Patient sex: M
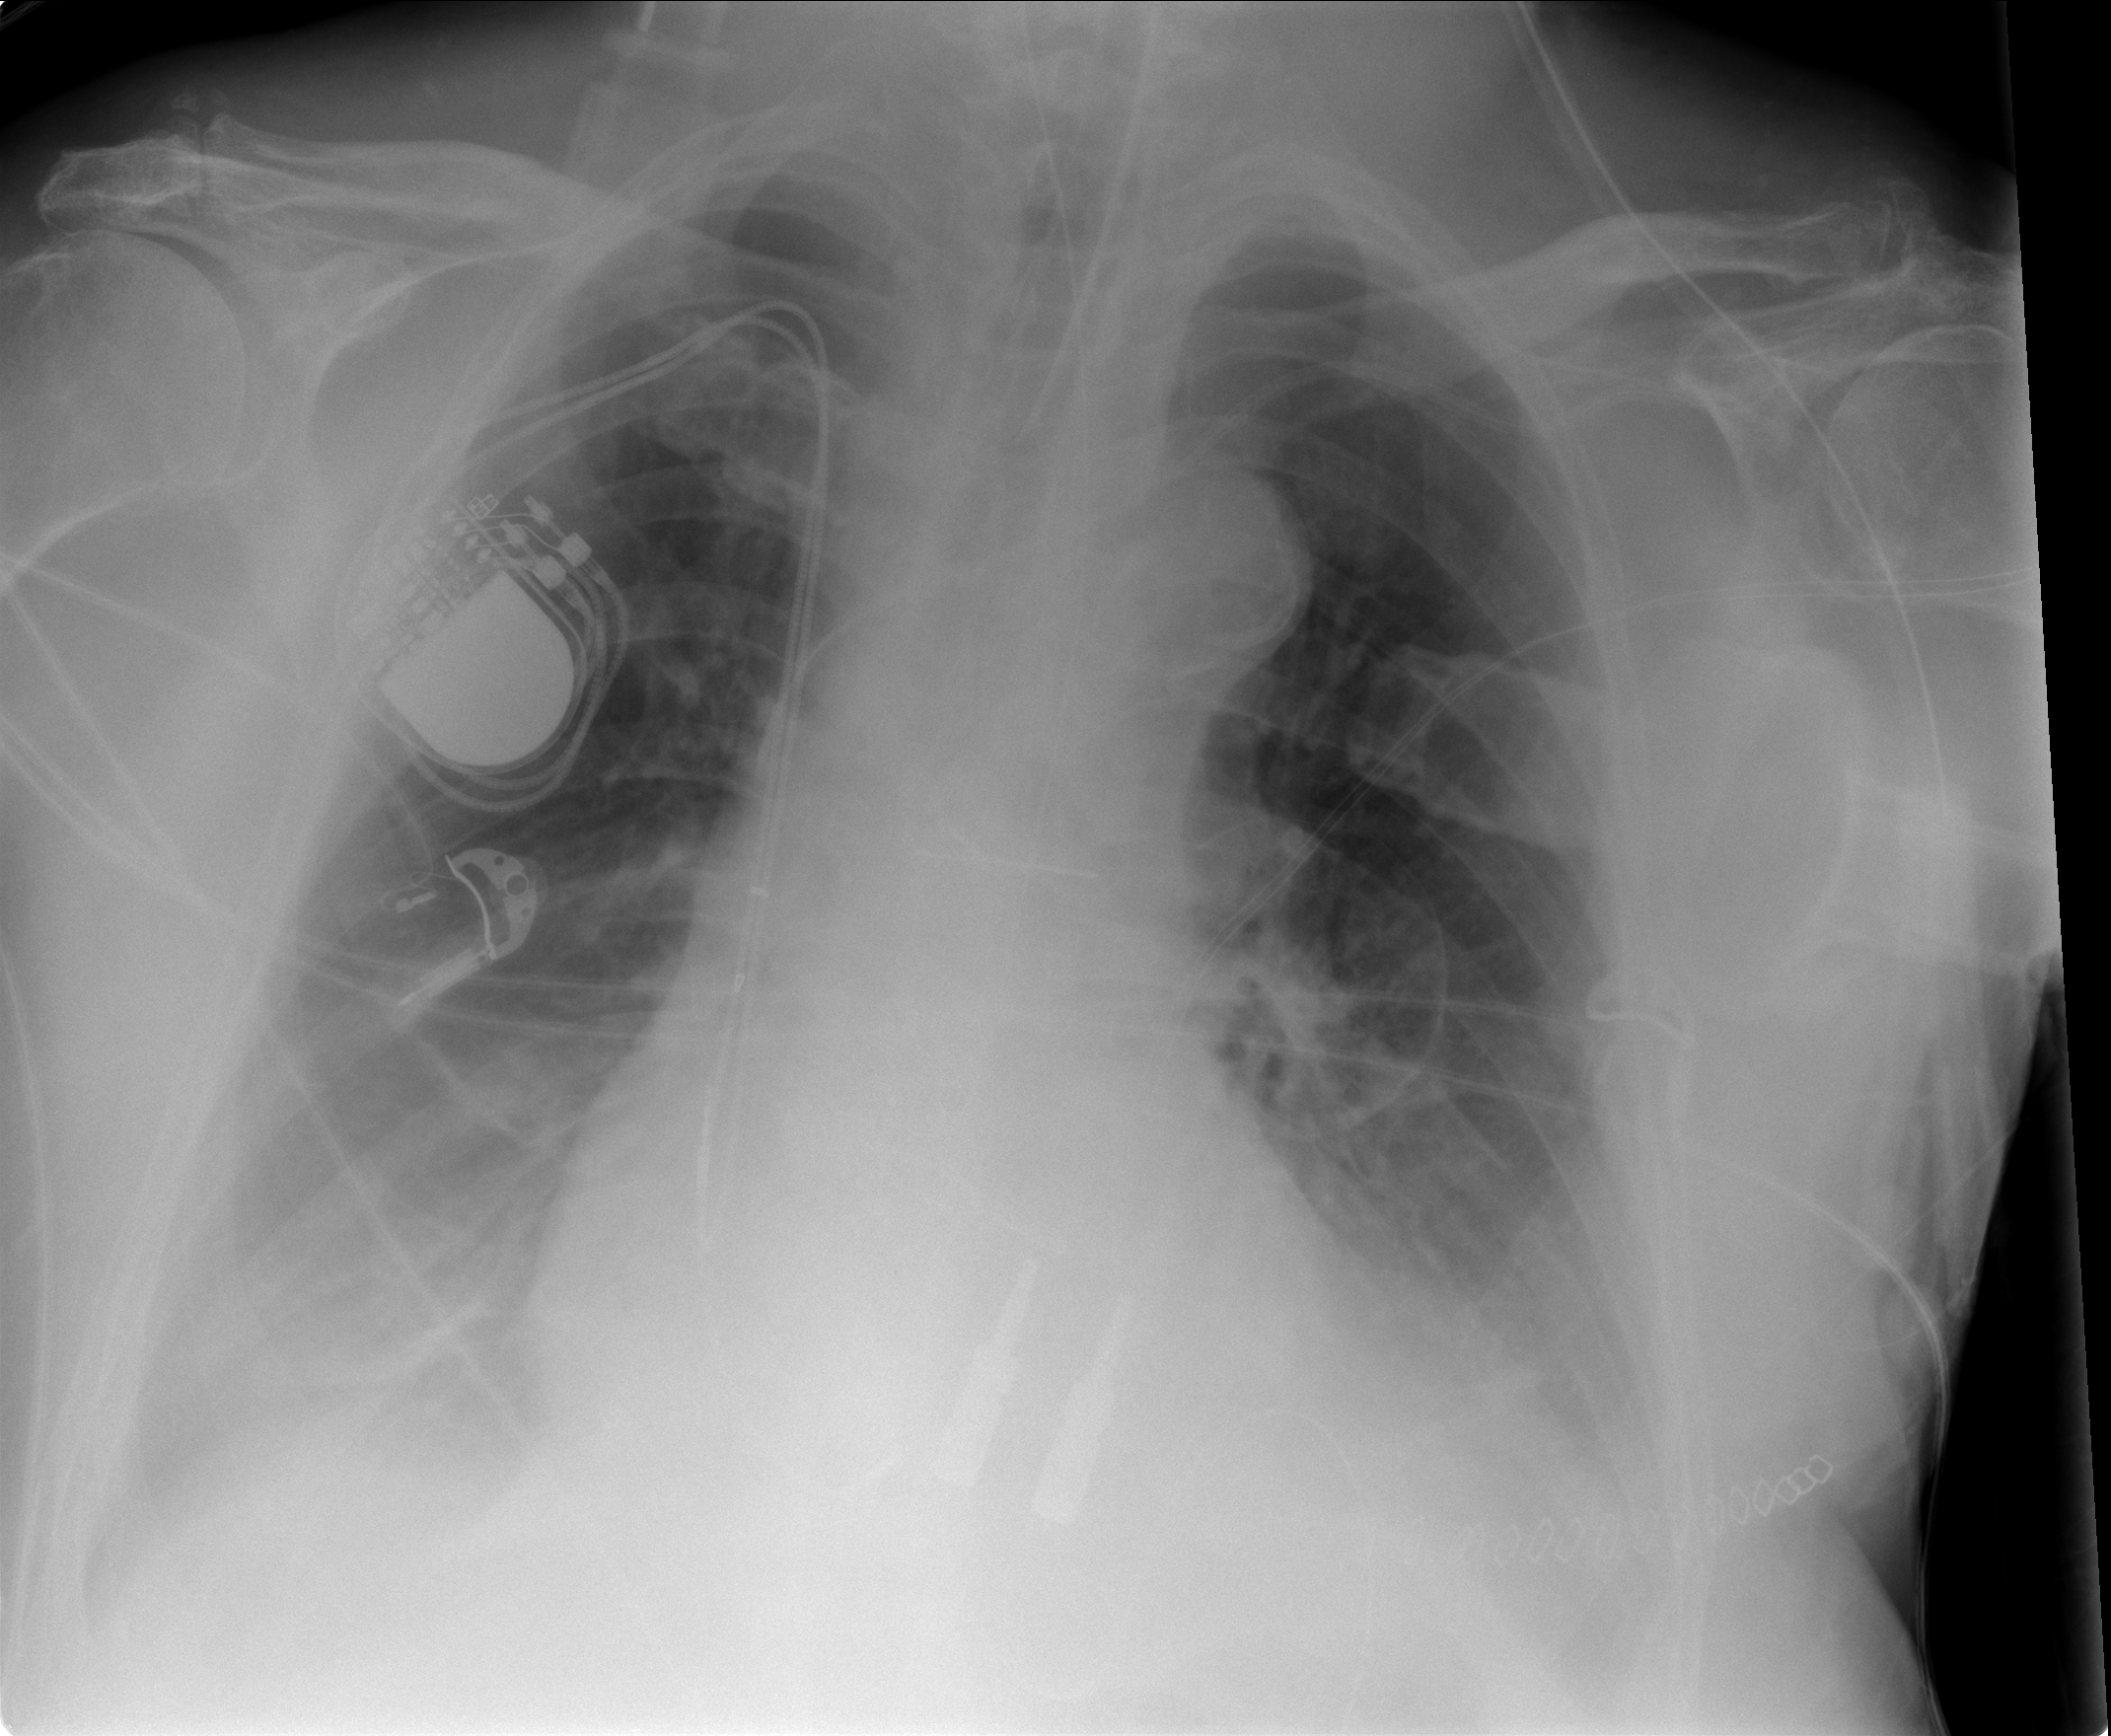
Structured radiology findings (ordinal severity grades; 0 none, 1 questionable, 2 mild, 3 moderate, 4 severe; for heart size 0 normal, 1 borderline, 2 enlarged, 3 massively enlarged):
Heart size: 1
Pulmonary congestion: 1
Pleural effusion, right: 3
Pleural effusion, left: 2
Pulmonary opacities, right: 0
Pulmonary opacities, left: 2
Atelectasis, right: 2
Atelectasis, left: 2